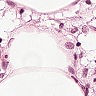
Metastatic tissue present: no